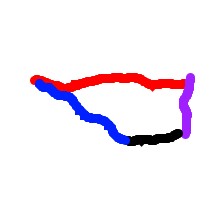
Shape: trapezoid